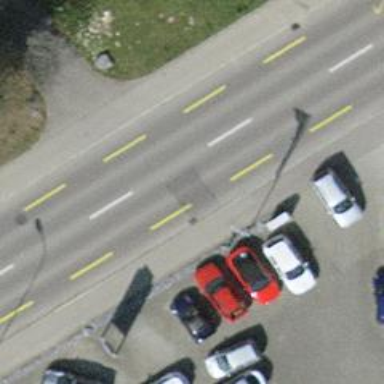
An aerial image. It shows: Primary highway with asphalt surface and designated cycle lane.